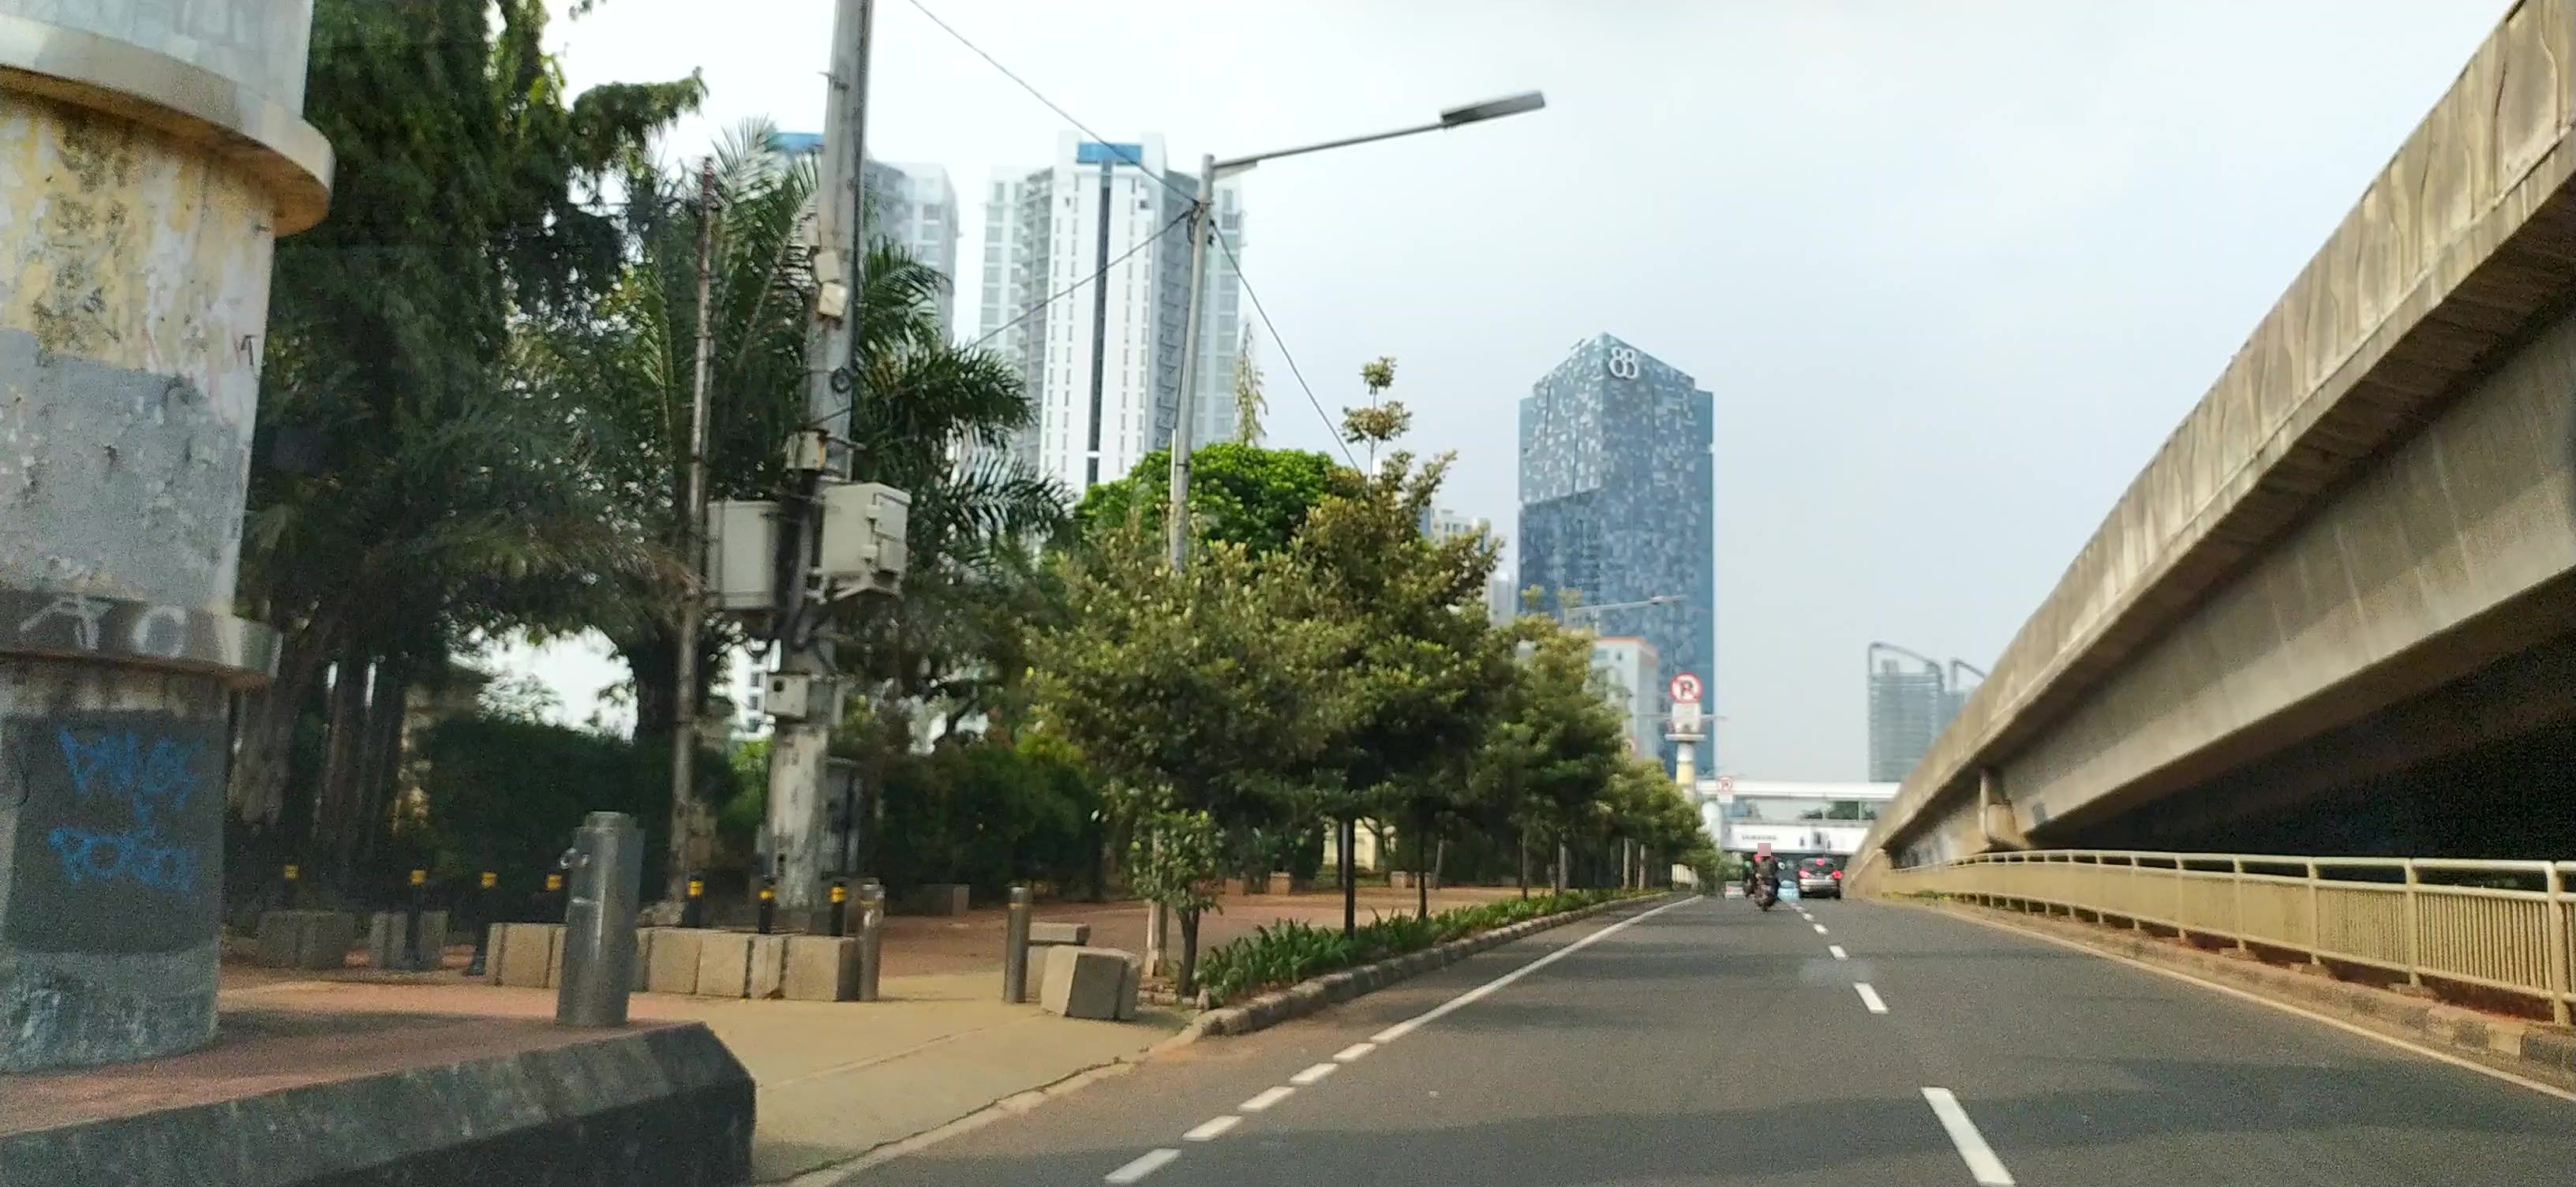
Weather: clear
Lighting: day
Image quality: good
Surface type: driving surface
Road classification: primary
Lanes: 2
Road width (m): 10
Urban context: urban centre
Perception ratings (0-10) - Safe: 7.99, Lively: 8.82, Beautiful: 6.27, Boring: 4.09, Depressing: 3.63, Wealthy: 8.14